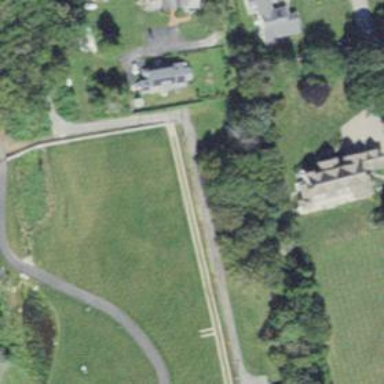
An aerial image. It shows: Residential driveway.